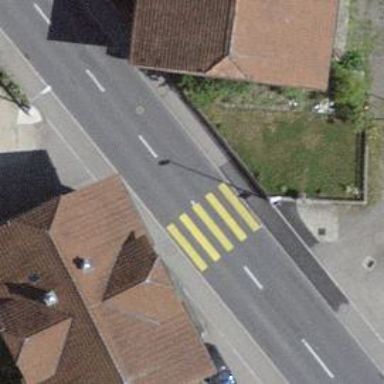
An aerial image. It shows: Uncontrolled zebra crossing with notable zebra markings.